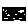
Label: flower